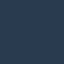
Land use / land cover class: SeaLake